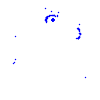
Particle: proton